Question: I am trying to get document snapshot by searching by recipe name and recipe name sore in data:

'''
Query query = FirebaseFirestore.instance
.collection("recipes")
.where("name", isEqualTo: "test");
QuerySnapshot querySnapshot = await query.get();
'''
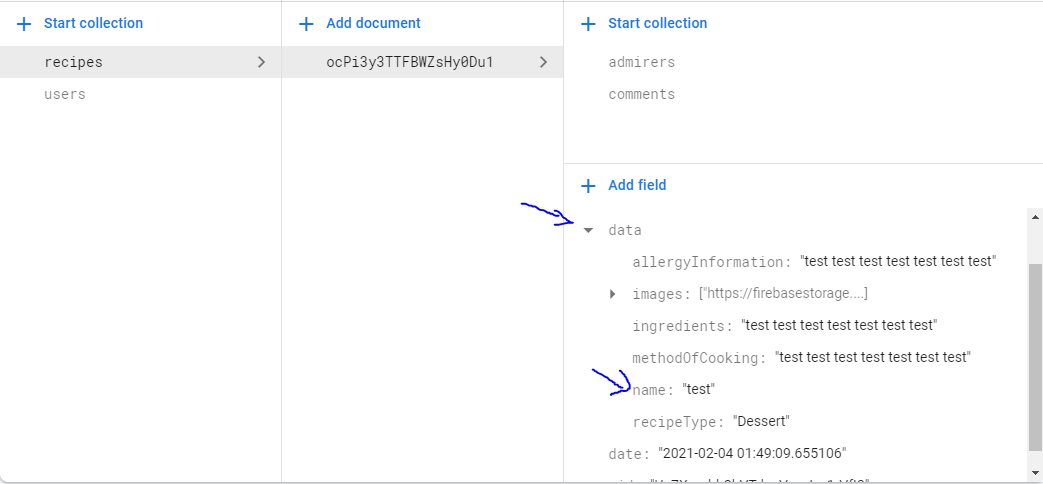
Answer: Your 'name' field stored inside an object 'data'. So the query should be on 'data.name'
'''
Query query = FirebaseFirestore.instance
.collection("recipes")
.where("data.name", isEqualTo: "test");
'''
To read about the nested Objects and '.' notation, see the documentation on <URL>.